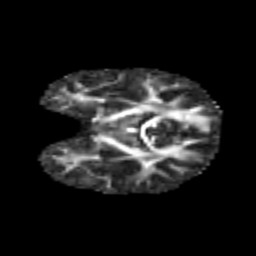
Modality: FA
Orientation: coronal
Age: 7
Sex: female
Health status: healthy